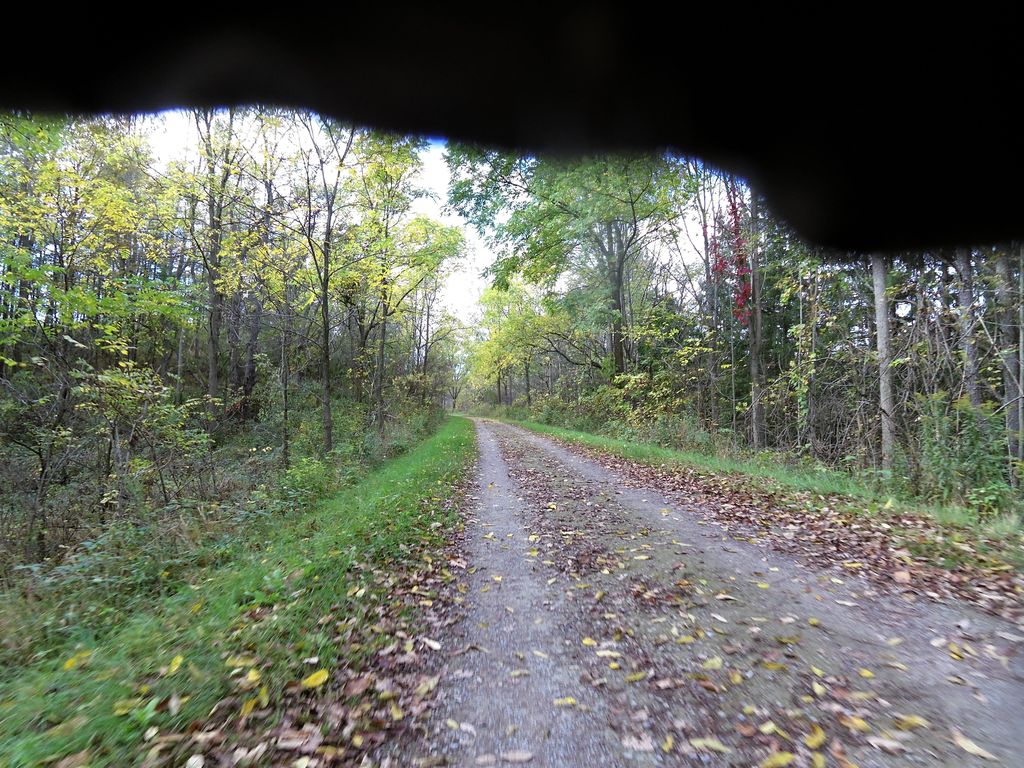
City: hamilton